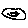
Label: smiley face